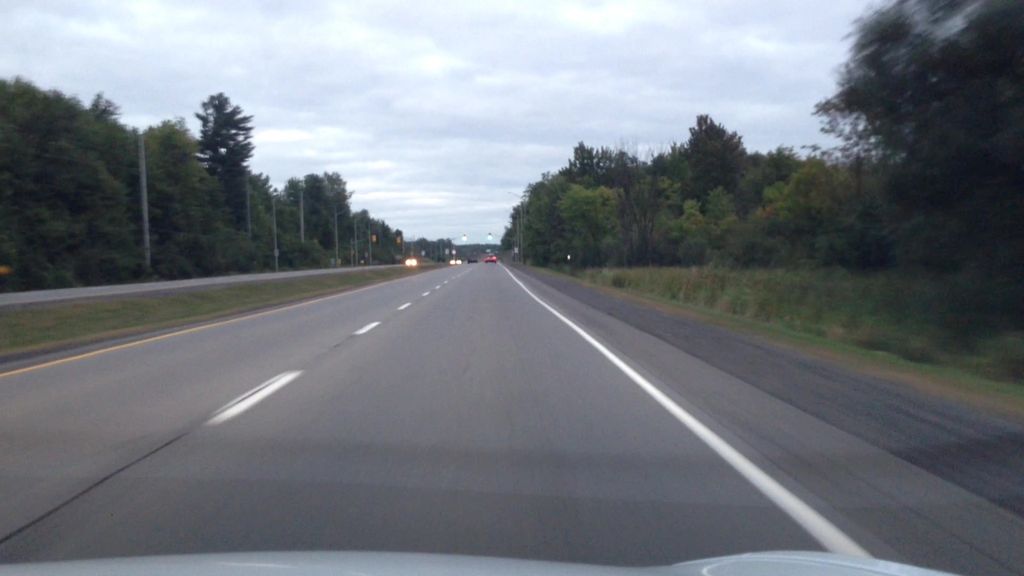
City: ottawa-gatineau